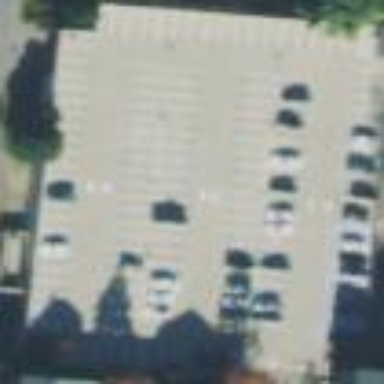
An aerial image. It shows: Multi-storey parking building.